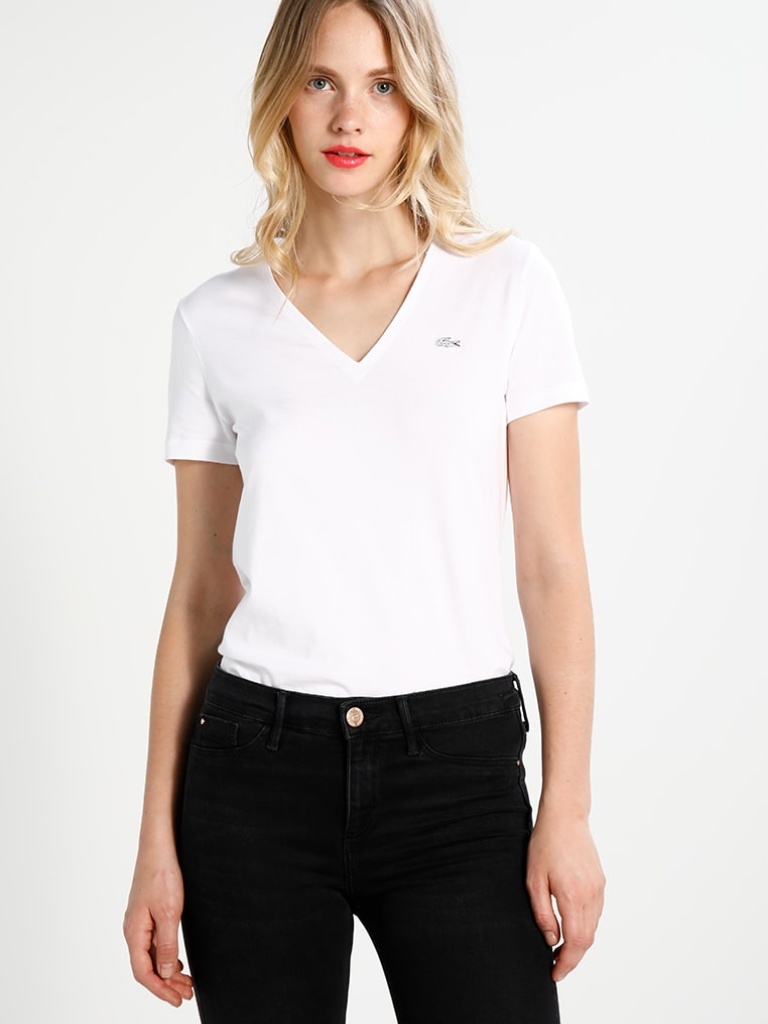
cotton fitted short sleeve hip length Fully Tucked in v-neck t-shirt